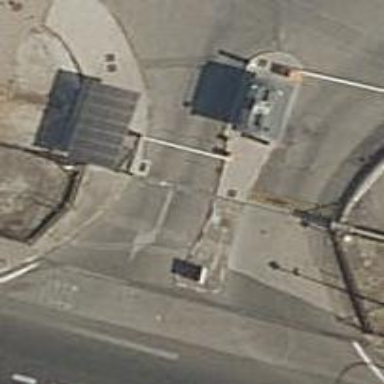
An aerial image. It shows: Lift gate barrier.